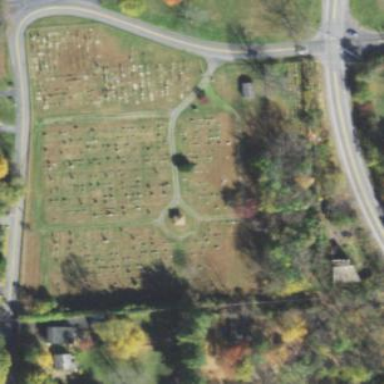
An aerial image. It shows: Cemetery with graves.